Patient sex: F
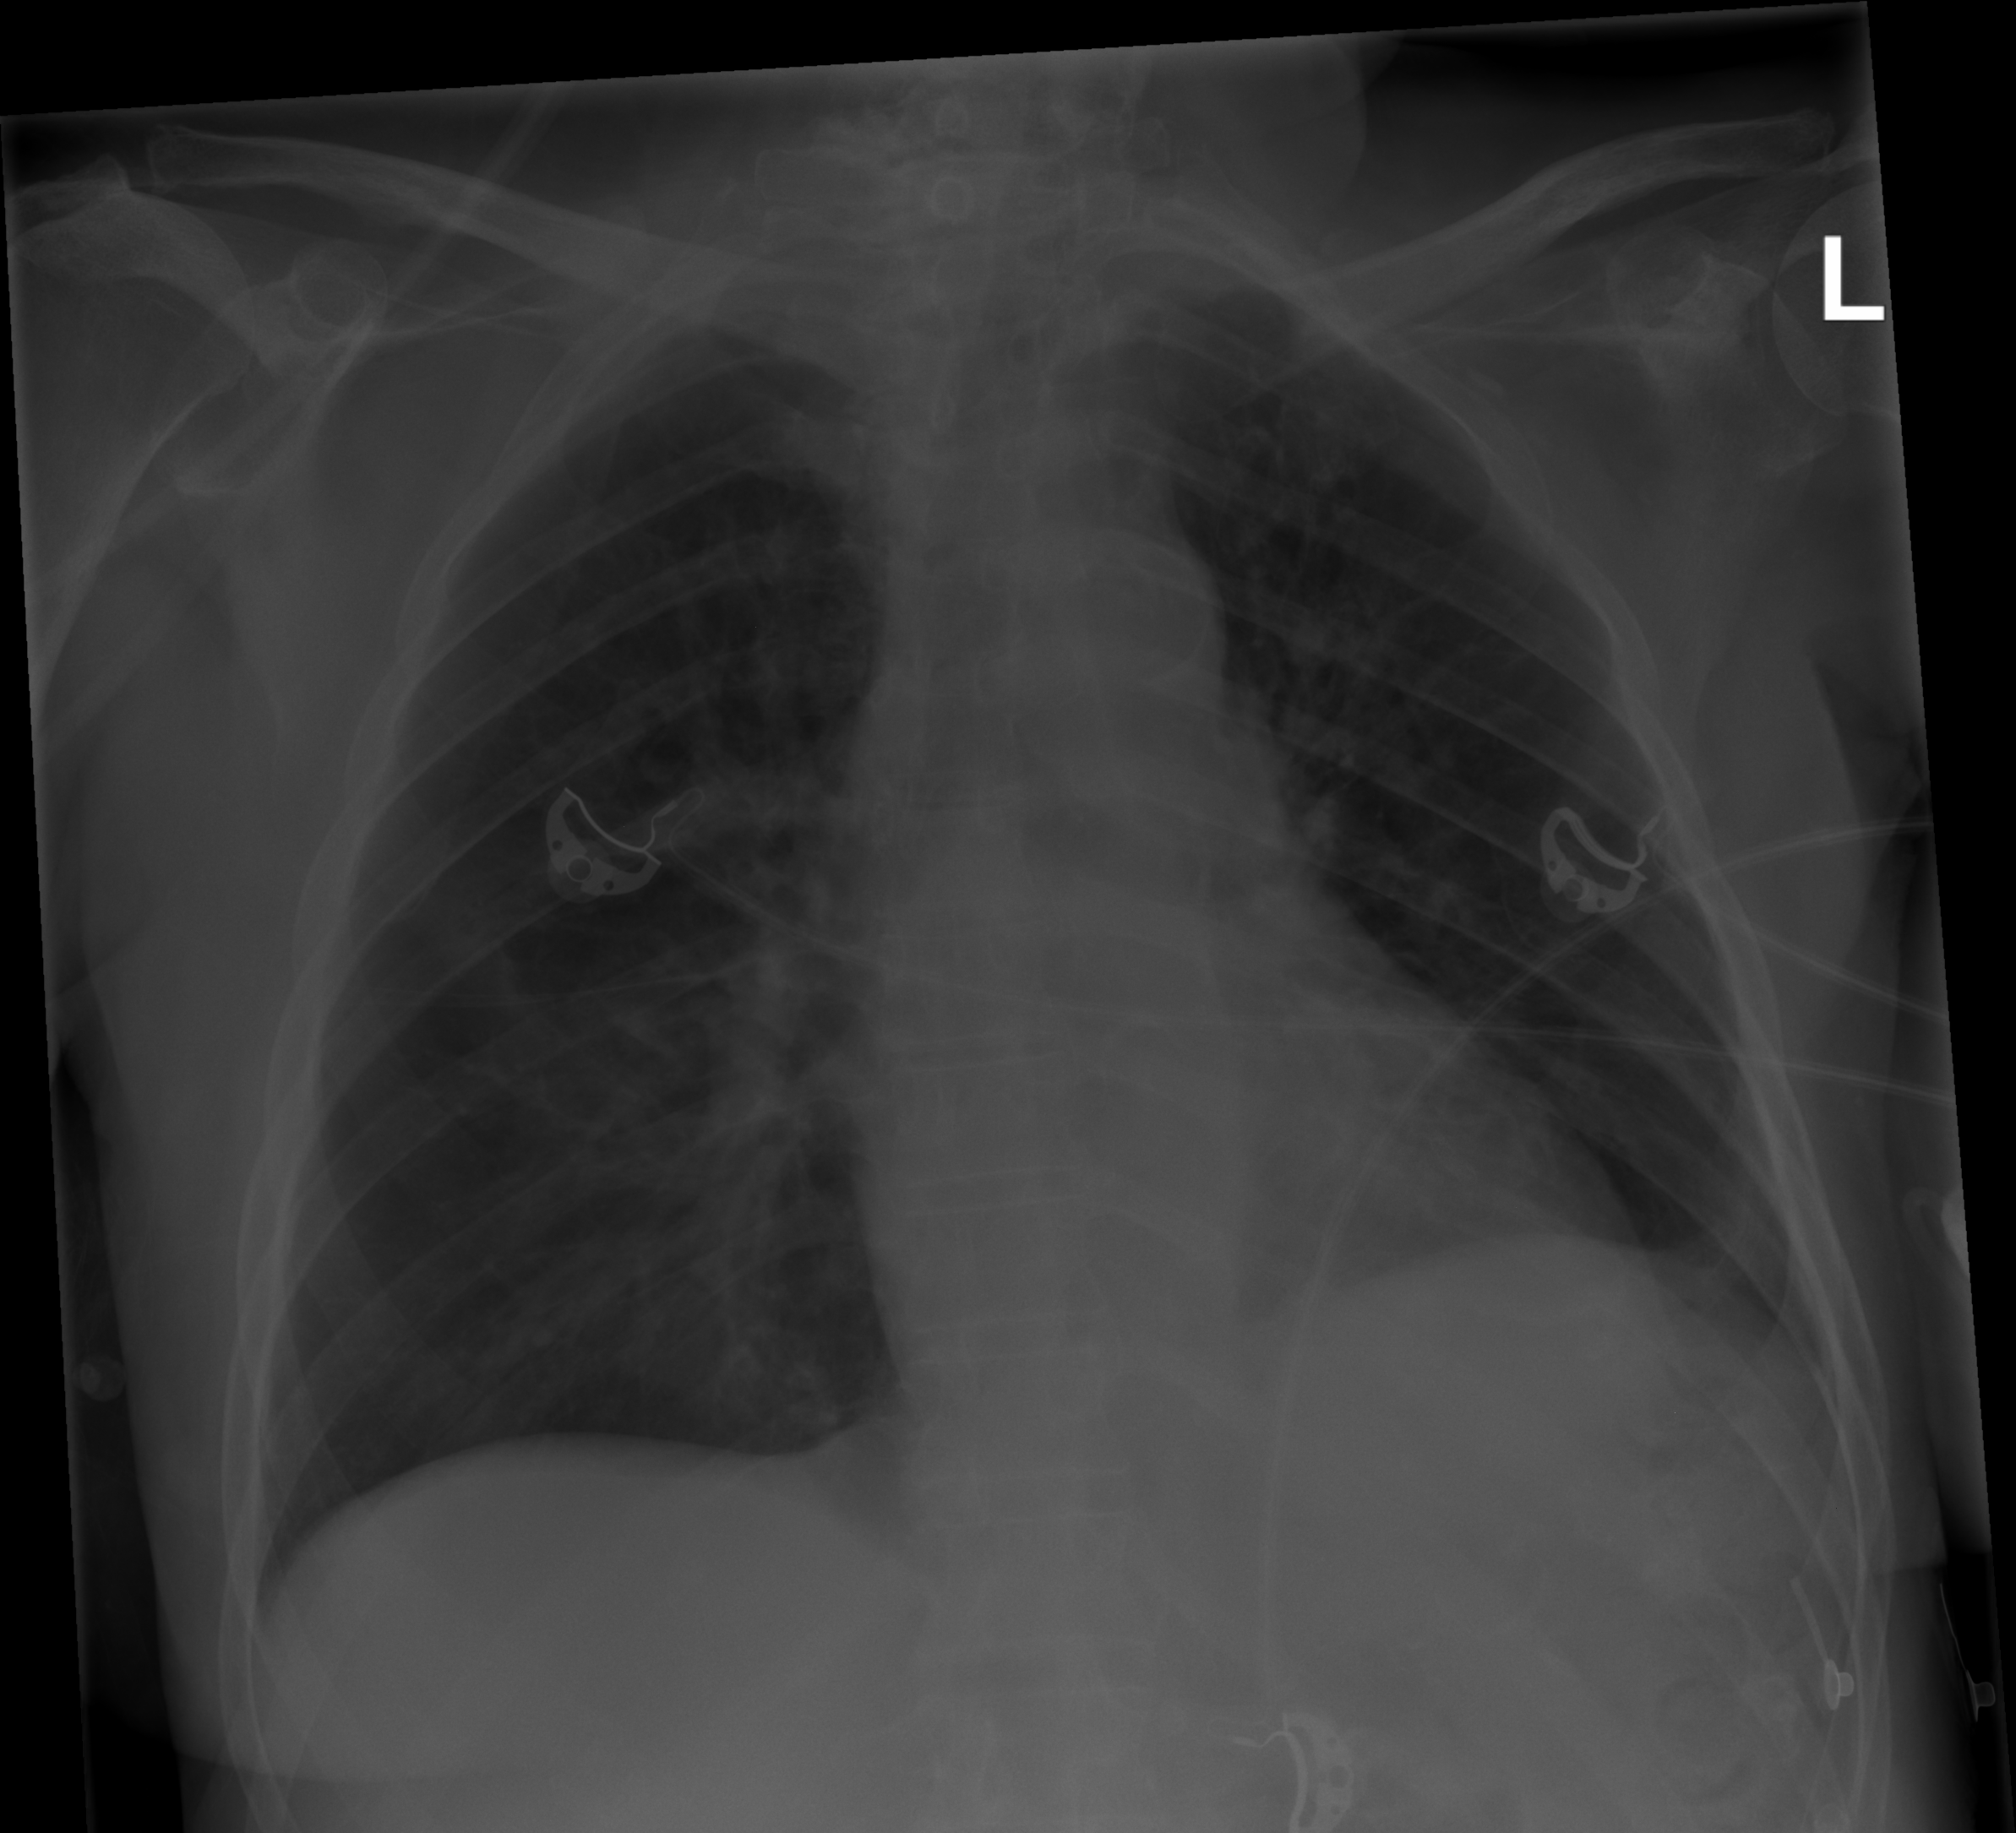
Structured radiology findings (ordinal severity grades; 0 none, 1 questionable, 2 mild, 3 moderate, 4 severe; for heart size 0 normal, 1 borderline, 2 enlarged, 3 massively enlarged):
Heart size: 0
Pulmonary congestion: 0
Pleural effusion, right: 0
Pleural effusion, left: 0
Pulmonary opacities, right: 2
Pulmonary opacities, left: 2
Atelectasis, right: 0
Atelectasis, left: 0